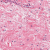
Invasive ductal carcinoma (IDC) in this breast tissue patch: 0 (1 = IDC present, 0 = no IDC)